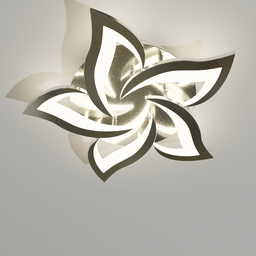
Label: lighting